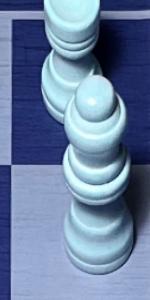
Label: Queen_White